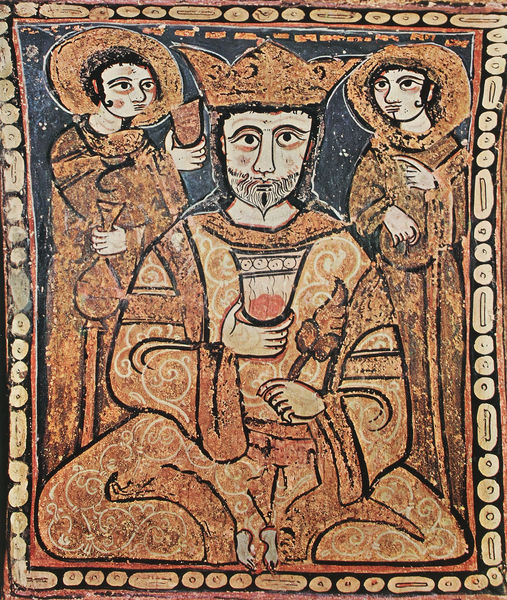
Titel: Trinkender Herrscher mit Gefolge
Standort: Palermo, Capella Palatina (EU - I)
Schlagwörter: blau, feder, mann, sitzen, geste, glas, männer, orange, rot, bart, trinken, stehen, flach, gold, blatt, krone, sack, könig, wein, schein, heilige, heilig, köig